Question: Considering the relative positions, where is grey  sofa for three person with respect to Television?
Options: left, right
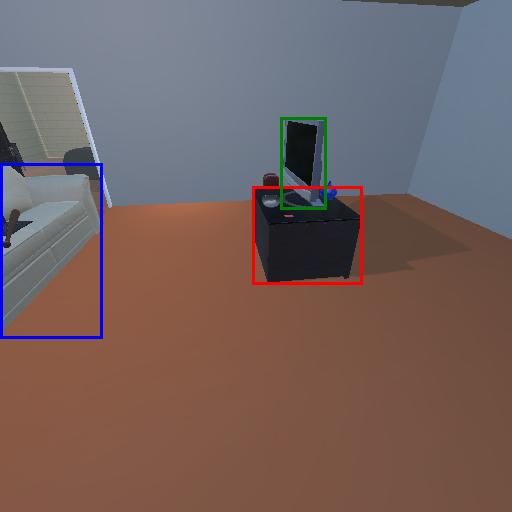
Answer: left